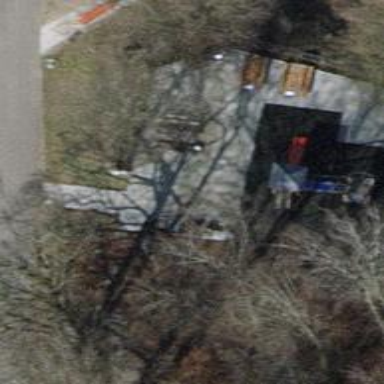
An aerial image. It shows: Picnic table located in leisure land area.